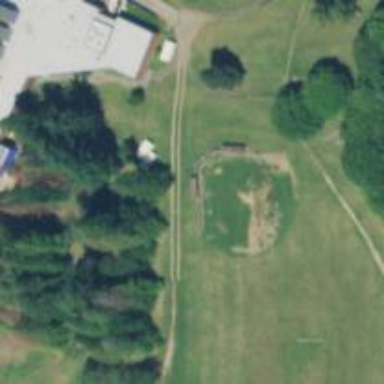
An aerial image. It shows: Softball pitch for leisure land activities.